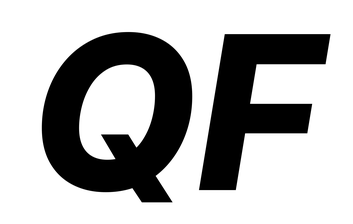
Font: Inter-Italic_ExtraBold_Italic